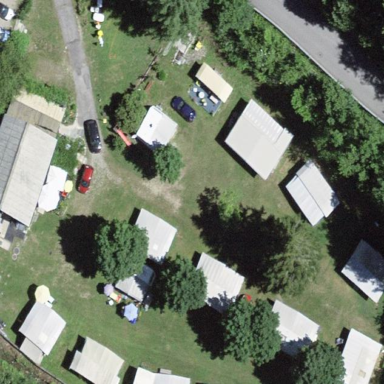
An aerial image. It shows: Campsite where tents and caravans are present. Perfect spot for outdoor enthusiasts to relax and unwind.